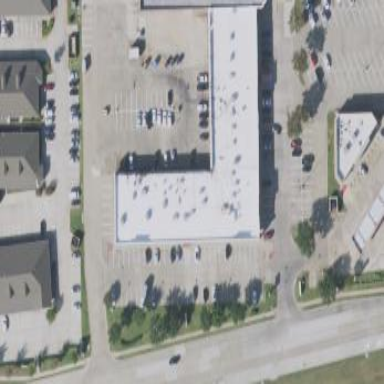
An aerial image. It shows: Retail building.